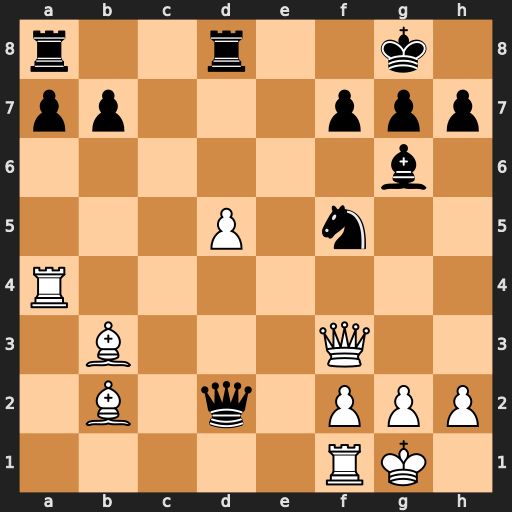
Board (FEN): r2r2k1/pp3ppp/6b1/3P1n2/R7/1B3Q2/1B1q1PPP/5RK1
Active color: w
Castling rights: -
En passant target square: -
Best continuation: Bc1 Nd4 Bxd2 Nxf3+ gxf3